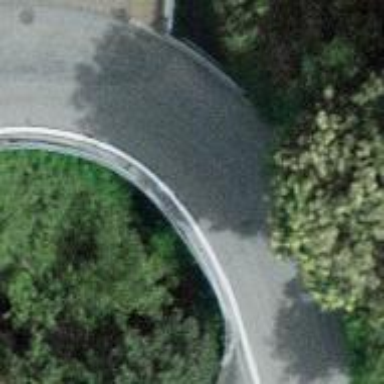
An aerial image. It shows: Unclassified road with asphalt surface is on bridge.